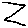
Label: zigzag